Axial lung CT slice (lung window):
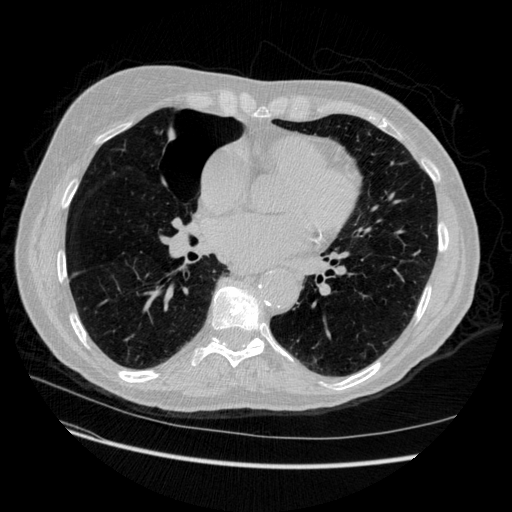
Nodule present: no